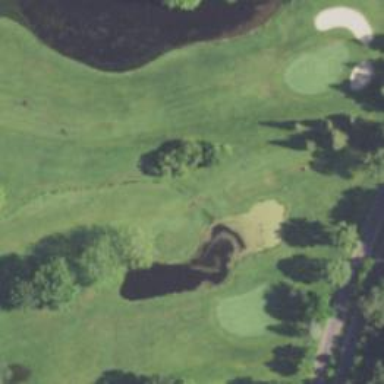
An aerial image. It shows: Path for both roads and golfers.